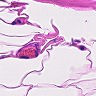
Metastatic tissue present: no